Question: Note: I am using Delphi XE2
I am trying to add a registry key. Here is my current code:
'''
function AddRegKey(Key:HKEY;Keyname,Value:String):Boolean;
var
phkResult:HKEY;
begin
if RegOpenKeyEx(Key, PWideChar('SOFTWARE\Microsoft\Windows\CurrentVersion\Run'), 0, KEY_SET_VALUE, phkResult) = ERROR_SUCCESS then
begin
Result := (RegSetValueEx(phkResult, PWideChar(KeyName), 0, REG_SZ, PWideChar(Value), Length(Value)) = ERROR_SUCCESS);
RegCloseKey(phkResult);
end
else Result:=False;
end;
begin
If AddRegKey(HKEY_CURRENT_USER,'TestTest','123456789') Then
MessageBox(0,'Success','Test',0);
end.
'''
Which is resulting in the following:

It is only adding the first four characters
But when I change the "Value" parameter to:
'''
123456789123456789
'''
It then adds:
'''
123456789
'''
So it seems as if it is only adding half of the given value for some reason. How do I go about solving this?
Am I passing the wrong data type for the *lpData parameter in RegSetValueEx?
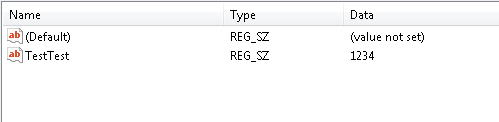
Answer: <URL>' to write only half of the String data. You need to fix that, eg:
'''
function AddRegKey(Key:HKEY; Keyname, Value: String): Boolean;
var
phkResult: HKEY;
begin
Result := False;
if RegOpenKeyEx(Key, PChar('SOFTWARE\Microsoft\Windows\CurrentVersion\Run'), 0, KEY_SET_VALUE, phkResult) = ERROR_SUCCESS then
begin
Result := RegSetValueEx(phkResult, PChar(KeyName), 0, REG_SZ, PChar(Value), (Length(Value) + 1) * SizeOf(Char)) = ERROR_SUCCESS;
RegCloseKey(phkResult);
end;
end;
'''
With that said, You might consider using the 'TRegistry' class, which handles these details for you:
'''
uses
..., Registry;
function AddRegKey(Key: HKEY; Keyname, Value: String): Boolean;
var
Reg: TRegistry;
begin
Result := False;
try
Reg := TRegistry.Create(KEY_SET_VALUE);
try
Reg.RootKey := Key;
if Reg.OpenKey('SOFTWARE\Microsoft\Windows\CurrentVersion\Run', True) then
try
Reg.WriteString(KeyName, Value);
Result := True;
finally
Reg.CloseKey;
end;
finally
Reg.Free;
end;
except
end;
end;
'''